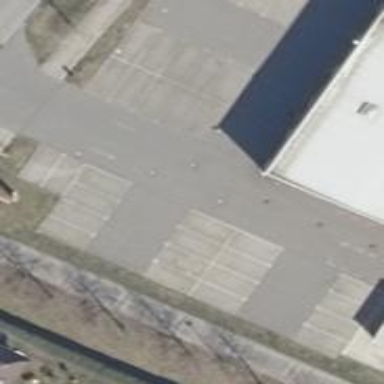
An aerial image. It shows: Road serving as parking aisle.